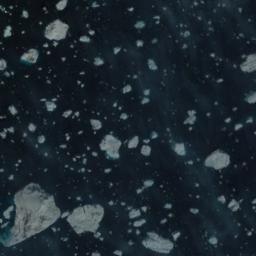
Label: sea_ice